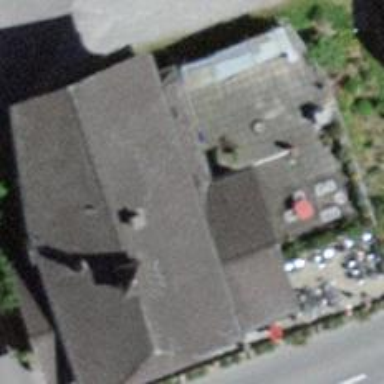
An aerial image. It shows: Building that houses restaurant.